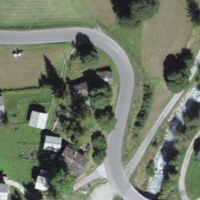
EUNIS habitat code: 26
Species observed at this site:
Sambucus racemosa